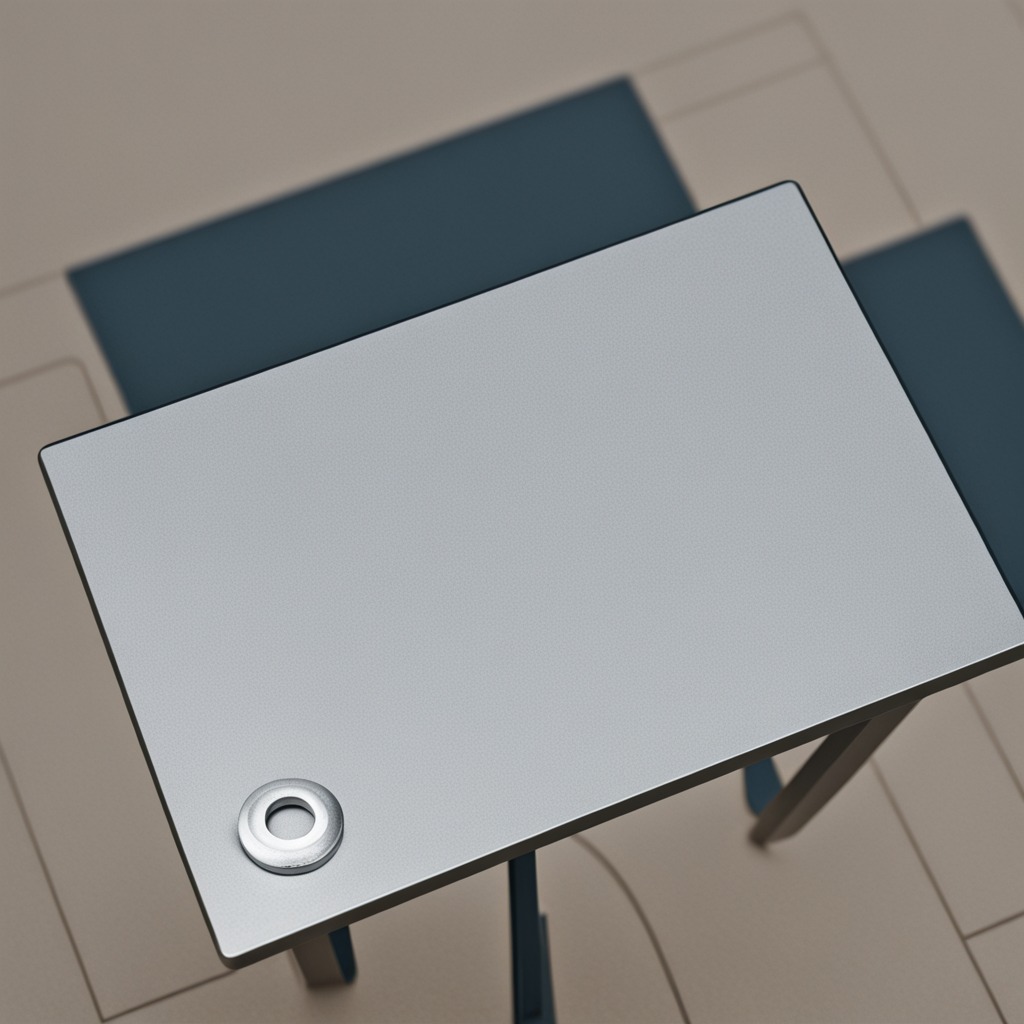
A flat metal washer lies on the table.